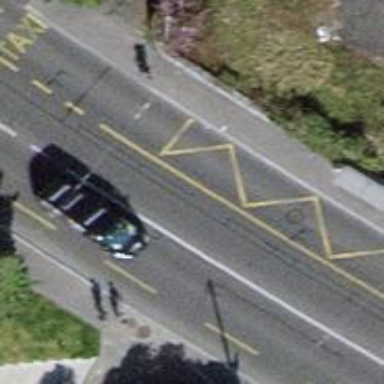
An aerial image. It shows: Asphalt road classified as primary highway. The road has trolley wire for trolley buses.